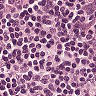
Metastatic tissue present: no